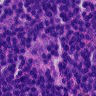
Metastatic tissue present: no